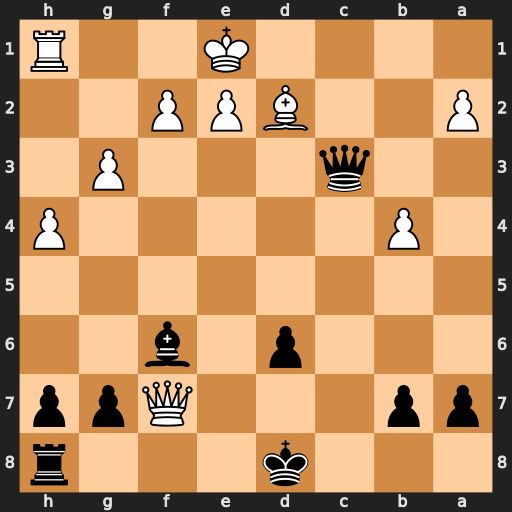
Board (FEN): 3k3r/pp3Qpp/3p1b2/8/1P5P/2q3P1/P2BPP2/4K2R
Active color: b
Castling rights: K
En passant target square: -
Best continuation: Qa1+ Bc1 Qxc1#